Field crop: tomato
Growth stage: 2
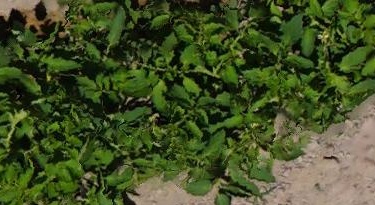
Species: tomato